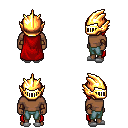
a pixel art fantasy rpg character, male body template, human, dark skin, red cape, teal pants, red pageboy hairstyle, gold helm, cloth bracers, white slippers, four views (front, back, left, right), 2x2 character sprite sheet, small pixel art, hard edges, no anti-aliasing